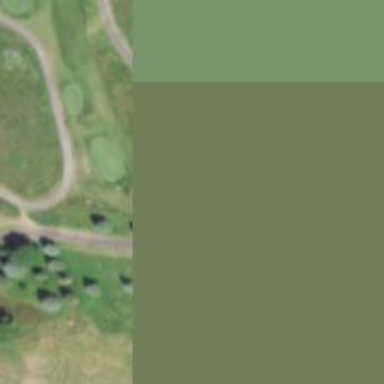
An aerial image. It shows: Path used for both walking and golf.